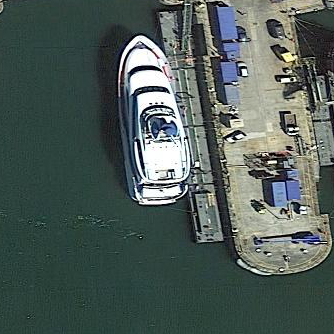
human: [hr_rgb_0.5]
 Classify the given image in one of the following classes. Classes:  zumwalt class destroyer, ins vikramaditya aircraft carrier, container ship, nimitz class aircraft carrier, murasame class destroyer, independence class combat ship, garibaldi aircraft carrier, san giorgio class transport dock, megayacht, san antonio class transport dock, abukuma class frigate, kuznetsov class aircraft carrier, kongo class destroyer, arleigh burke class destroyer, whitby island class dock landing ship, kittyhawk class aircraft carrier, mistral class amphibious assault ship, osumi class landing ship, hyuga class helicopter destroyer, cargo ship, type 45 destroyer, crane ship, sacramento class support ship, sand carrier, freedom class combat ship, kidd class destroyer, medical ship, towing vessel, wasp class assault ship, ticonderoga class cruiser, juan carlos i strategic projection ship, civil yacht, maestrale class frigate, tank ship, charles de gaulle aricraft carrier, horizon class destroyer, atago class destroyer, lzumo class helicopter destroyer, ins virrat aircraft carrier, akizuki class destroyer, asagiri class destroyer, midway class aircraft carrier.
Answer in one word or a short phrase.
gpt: Civil yacht